Field crop: maize
Growth stage: 2
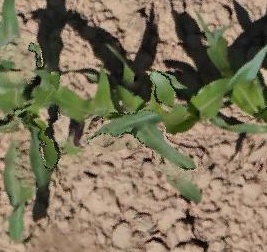
Species: maize